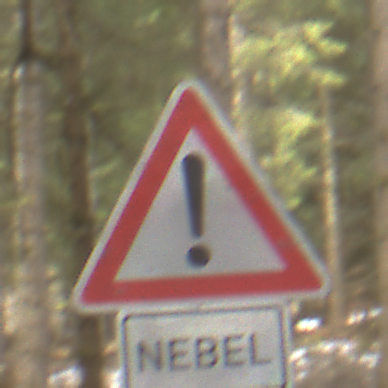
Verkehrszeichen: Gefahrenstelle
Zusatzzeichen unten: HinweiseAufGefahrenDurchVerbaleAngabe10
Umgebung: Outdoor, Nature
Tageszeit: MorningAfternoon
Wetter: Overcast
Licht: Natural
Jahreszeit: Winter
Kontrast: LowContrast